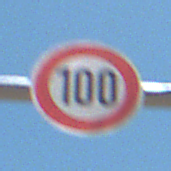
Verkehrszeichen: Geschwindigkeit100
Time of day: Midday
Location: Outdoor (Nature)
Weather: Clear
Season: NotSpecified
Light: Natural